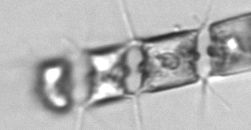
Label: Chaetoceros_didymus